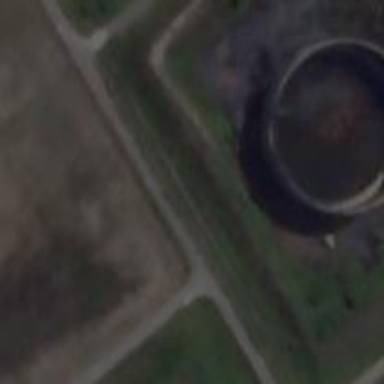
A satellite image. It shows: Storage tank that is man-made.